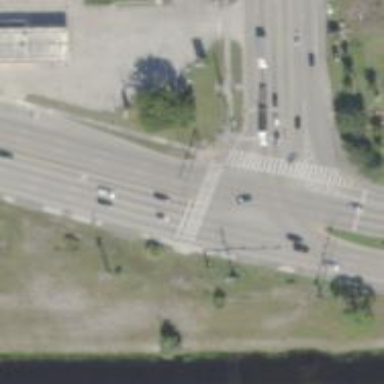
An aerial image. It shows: Uncontrolled crossing along footway.